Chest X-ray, PA view. Patient: 33 years old, sex F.
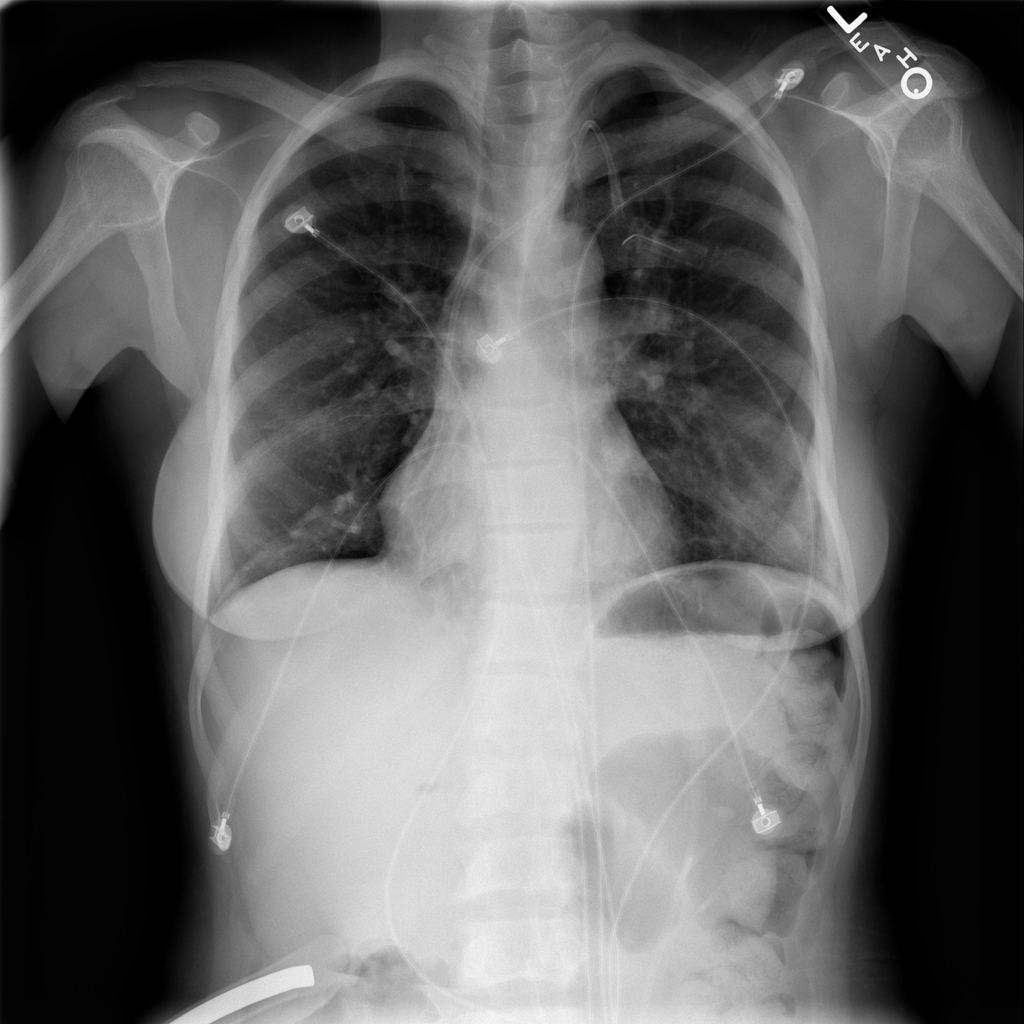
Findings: No Finding